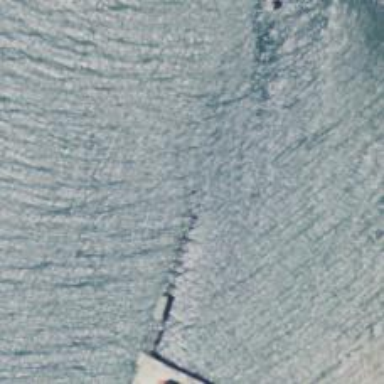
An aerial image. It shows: Ruined pier.